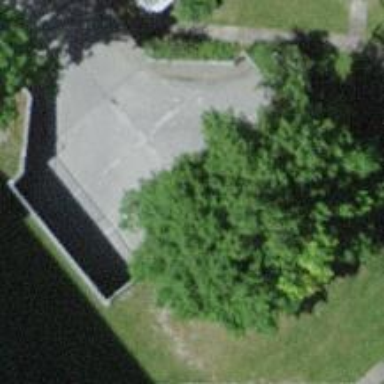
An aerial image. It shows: Parking entrance.